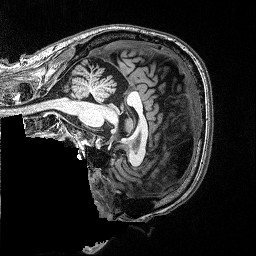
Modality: T1w
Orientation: sagittal
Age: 48
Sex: male
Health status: healthy
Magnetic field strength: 3 T
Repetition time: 2.53 s
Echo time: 0.00331 s